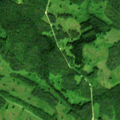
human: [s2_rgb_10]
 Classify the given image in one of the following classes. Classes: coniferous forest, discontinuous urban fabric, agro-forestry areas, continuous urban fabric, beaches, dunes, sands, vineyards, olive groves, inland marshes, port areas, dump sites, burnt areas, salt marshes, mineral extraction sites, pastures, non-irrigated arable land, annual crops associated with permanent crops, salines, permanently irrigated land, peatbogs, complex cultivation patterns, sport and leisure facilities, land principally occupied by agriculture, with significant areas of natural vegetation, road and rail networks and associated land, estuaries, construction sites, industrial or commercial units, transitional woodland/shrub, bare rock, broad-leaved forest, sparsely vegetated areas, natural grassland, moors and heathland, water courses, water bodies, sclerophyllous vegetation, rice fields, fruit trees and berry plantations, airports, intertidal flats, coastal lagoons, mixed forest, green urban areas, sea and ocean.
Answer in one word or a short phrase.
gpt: coniferous forest, mixed forest, transitional woodland/shrub